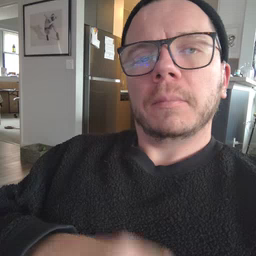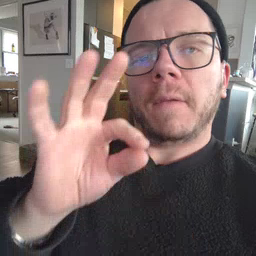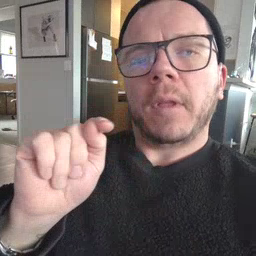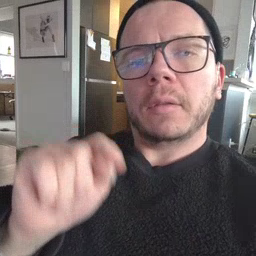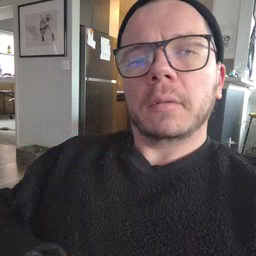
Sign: feet